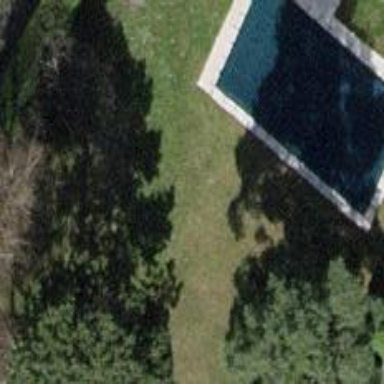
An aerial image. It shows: Swimming pool located in leisure land.